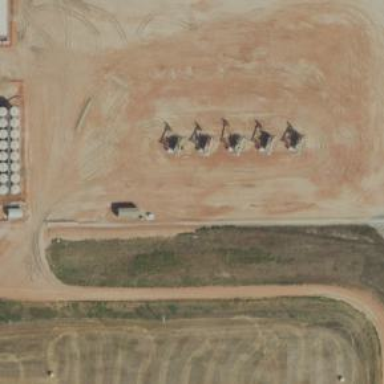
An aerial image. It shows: Petroleum well that is man-made.